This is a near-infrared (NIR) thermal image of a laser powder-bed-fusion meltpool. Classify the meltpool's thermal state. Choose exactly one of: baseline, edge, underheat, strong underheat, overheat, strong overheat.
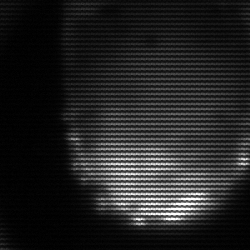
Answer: edge